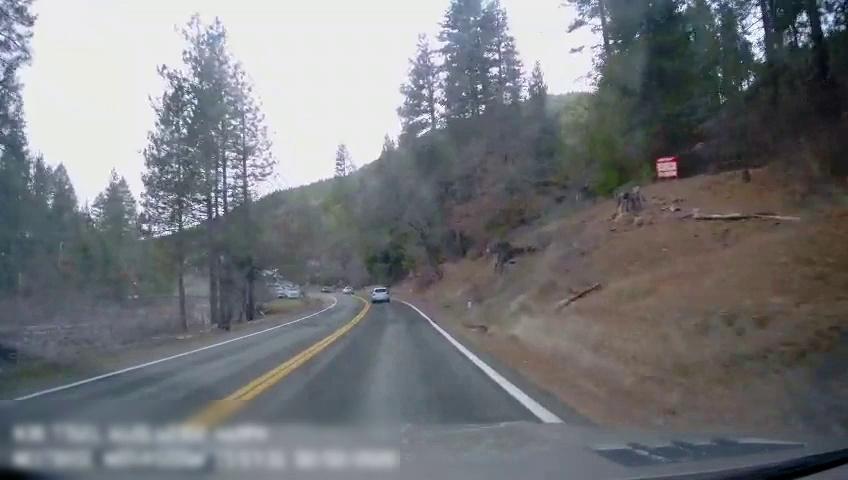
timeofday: Day
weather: Cloudy
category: Drivable Space
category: Vehicles | Car
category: Vehicles | SUV
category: Lanes | Current Lane
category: Lanes | Current Lane
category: Lanes | Opposite Lane